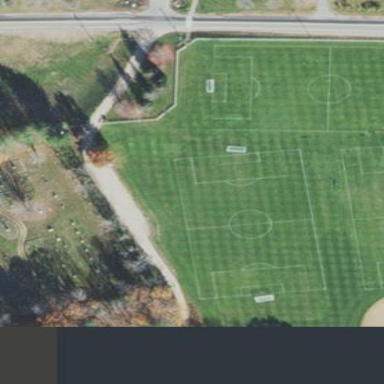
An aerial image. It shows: Hockey pitch for leisure sports activities.